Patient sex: F
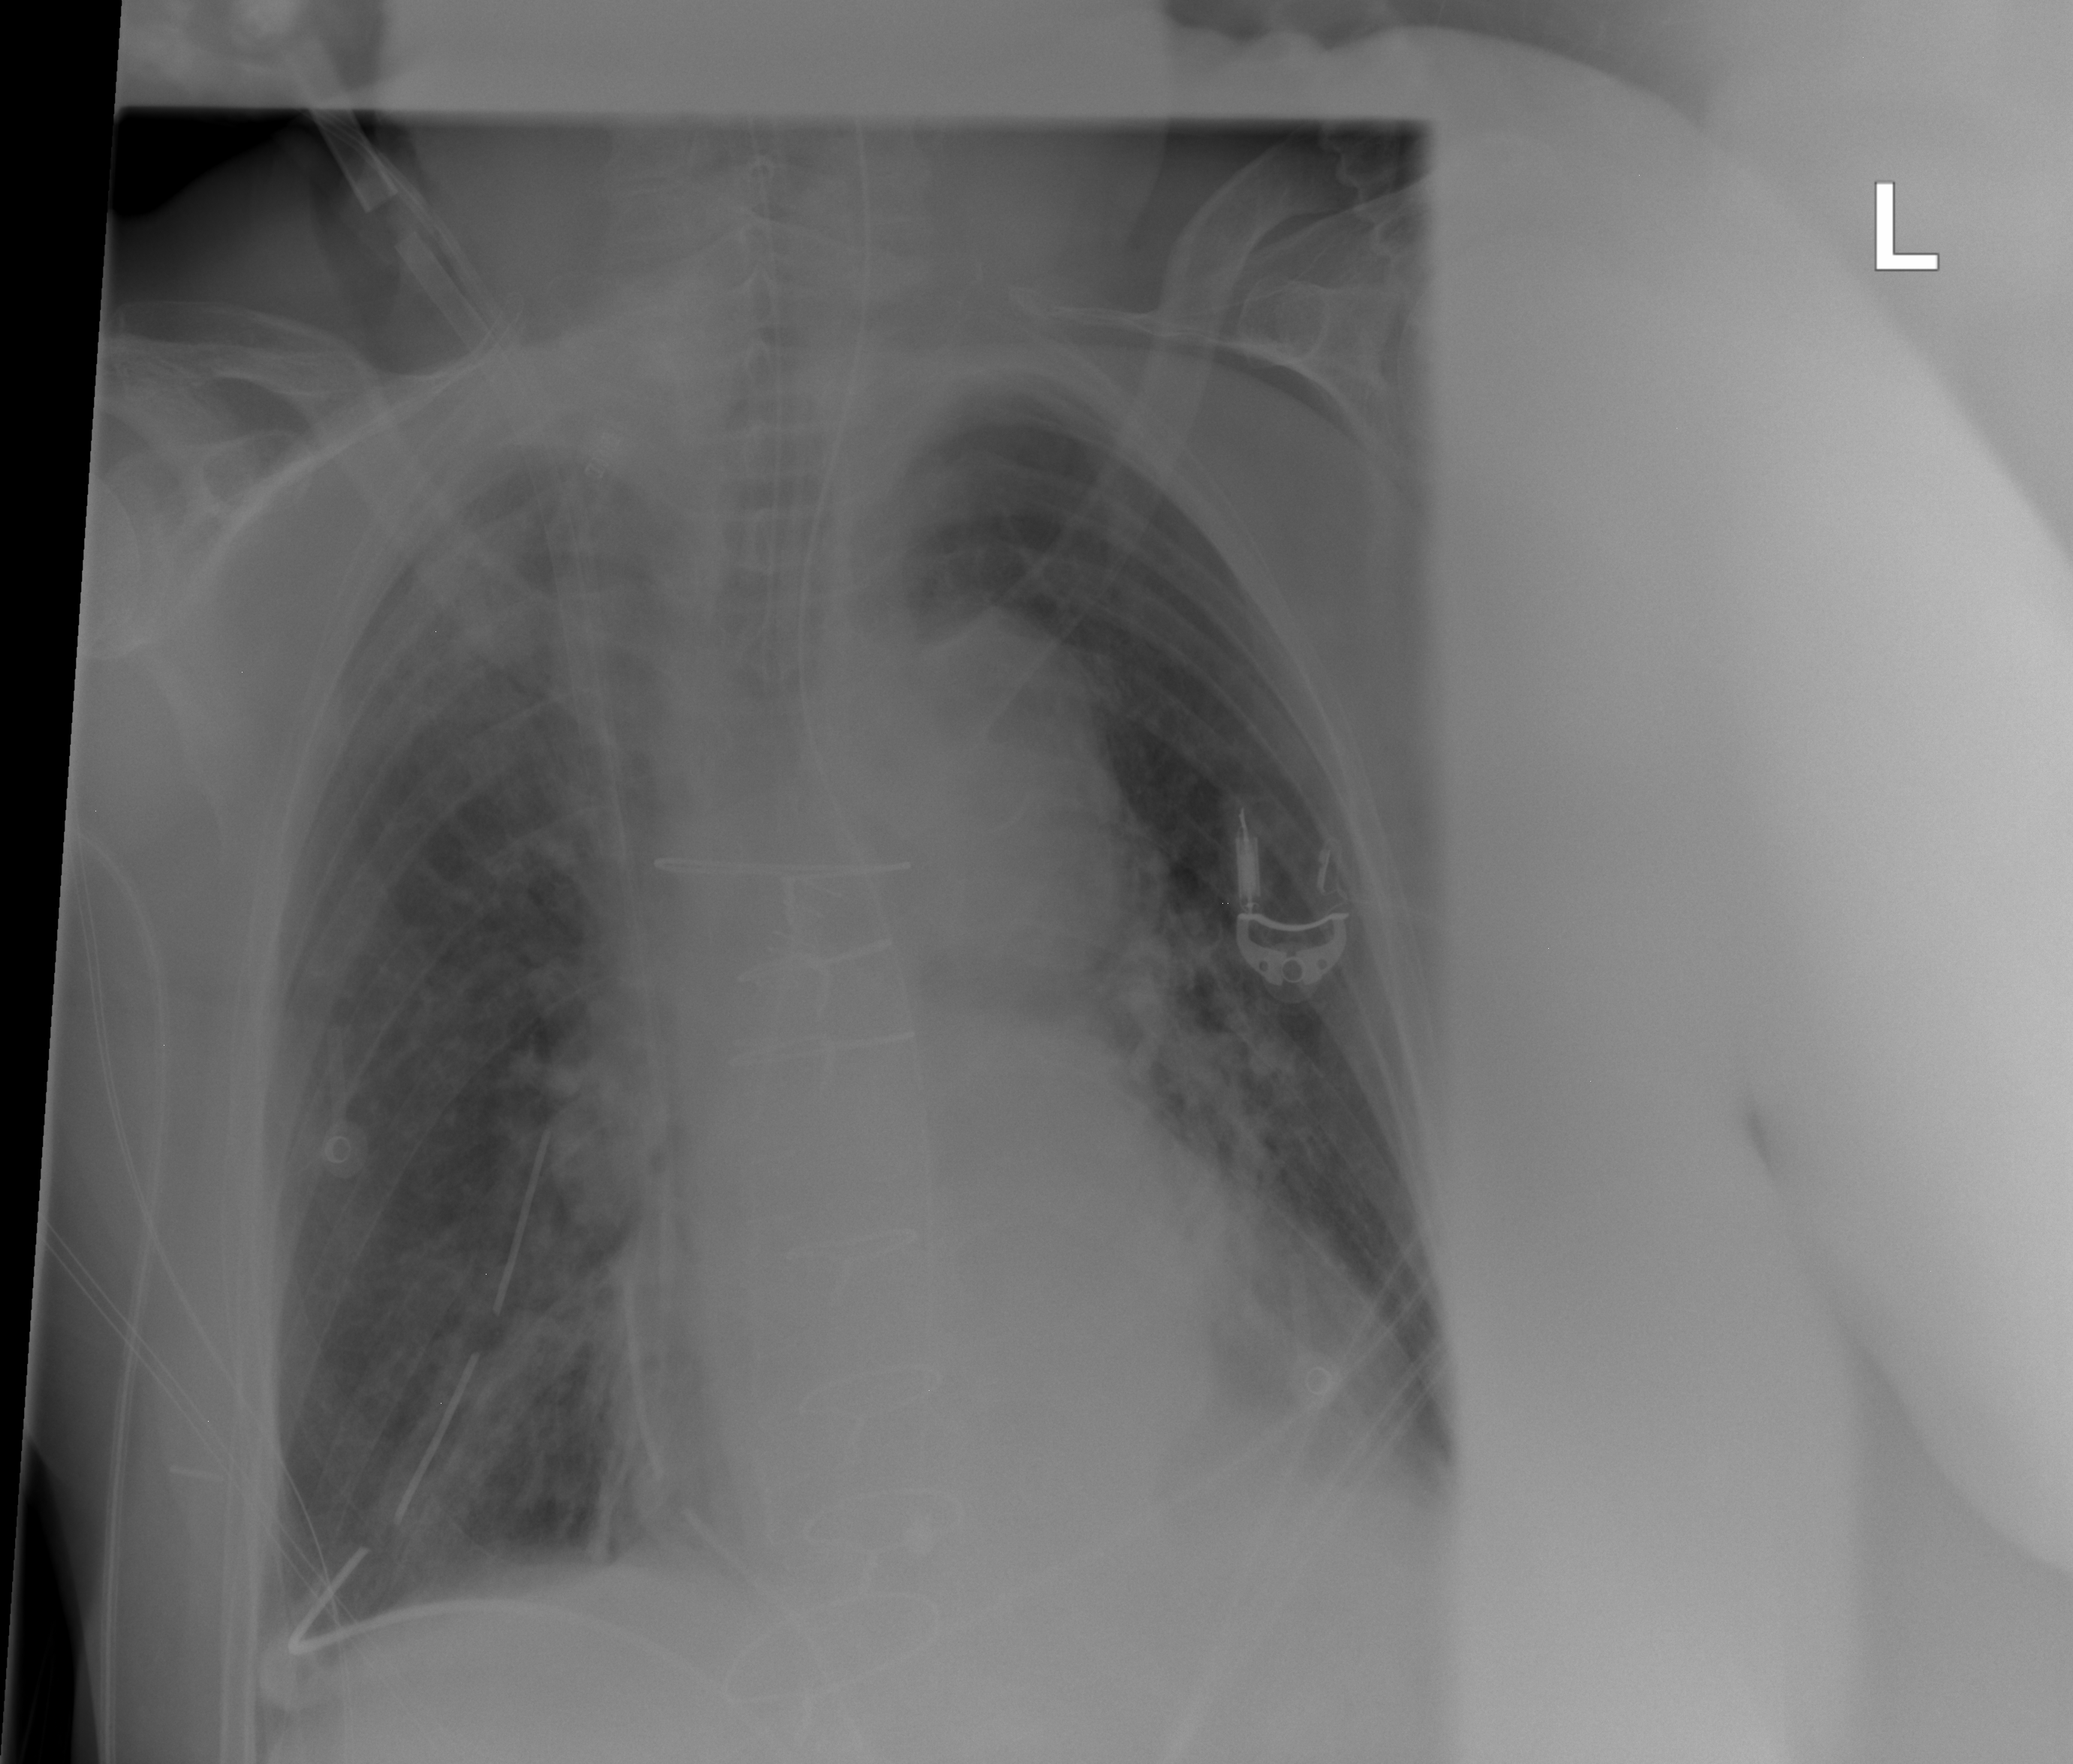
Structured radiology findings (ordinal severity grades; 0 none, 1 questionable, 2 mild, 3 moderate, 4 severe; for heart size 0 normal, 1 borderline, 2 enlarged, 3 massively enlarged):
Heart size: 2
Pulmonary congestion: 0
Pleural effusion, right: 0
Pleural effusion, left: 1
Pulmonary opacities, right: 1
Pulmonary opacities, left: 1
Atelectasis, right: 1
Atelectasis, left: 1